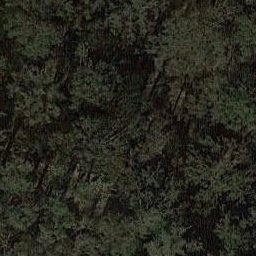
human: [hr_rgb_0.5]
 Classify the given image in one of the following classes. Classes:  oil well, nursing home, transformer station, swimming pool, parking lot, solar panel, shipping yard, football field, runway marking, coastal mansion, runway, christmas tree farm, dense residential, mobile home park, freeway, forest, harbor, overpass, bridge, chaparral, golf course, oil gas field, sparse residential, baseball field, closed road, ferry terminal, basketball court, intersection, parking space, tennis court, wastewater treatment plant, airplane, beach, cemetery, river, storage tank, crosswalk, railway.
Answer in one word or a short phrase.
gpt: forest